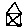
Label: house